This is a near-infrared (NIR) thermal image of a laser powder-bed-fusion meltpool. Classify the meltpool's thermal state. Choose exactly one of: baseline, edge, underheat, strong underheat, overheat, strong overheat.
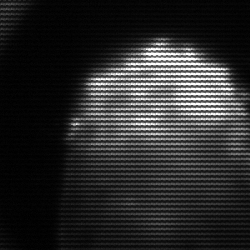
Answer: edge